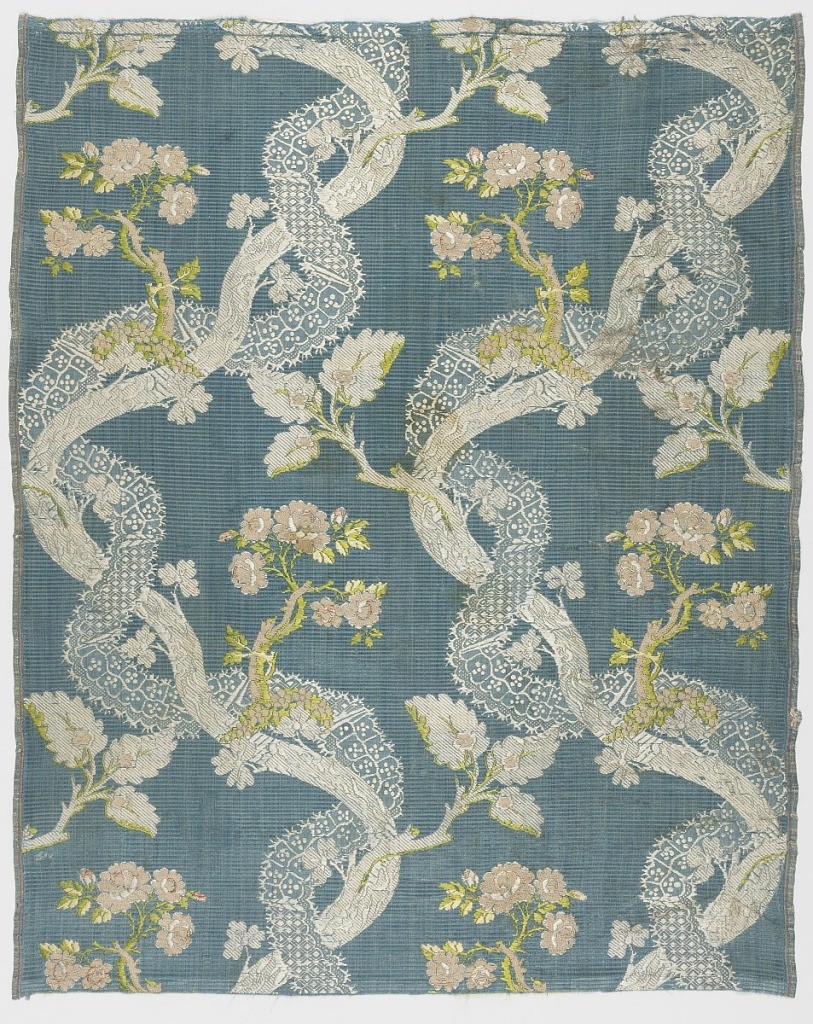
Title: Textile
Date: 1765–68
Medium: silk Technique: float weave patterning: plain weave with supplementary warps and discontinuous supplementary weft patterning, either free floating or bound on the front as a 1\3 twill
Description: Patterned silk with a blue ground and an 'S' curve element of a flowering branch intertwined with a ribbon of lace.